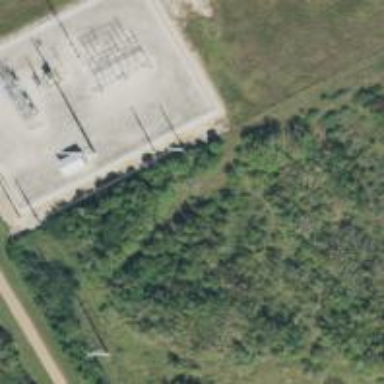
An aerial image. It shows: Power pole.